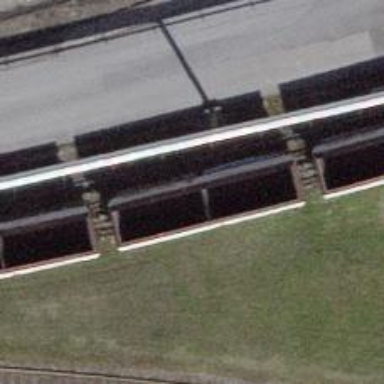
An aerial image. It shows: Single-track railway spur.